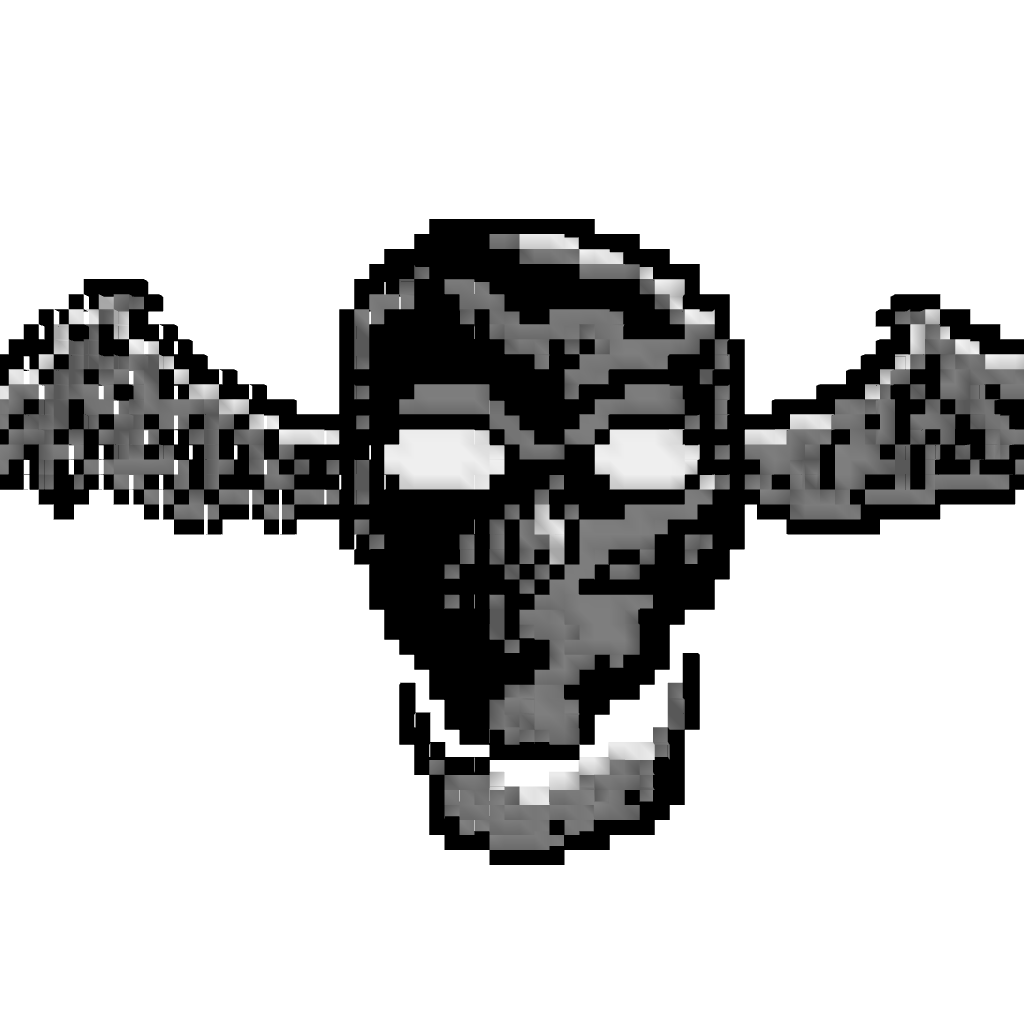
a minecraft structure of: Avenged Sevenfold Logo - By Cybersneeze high quality